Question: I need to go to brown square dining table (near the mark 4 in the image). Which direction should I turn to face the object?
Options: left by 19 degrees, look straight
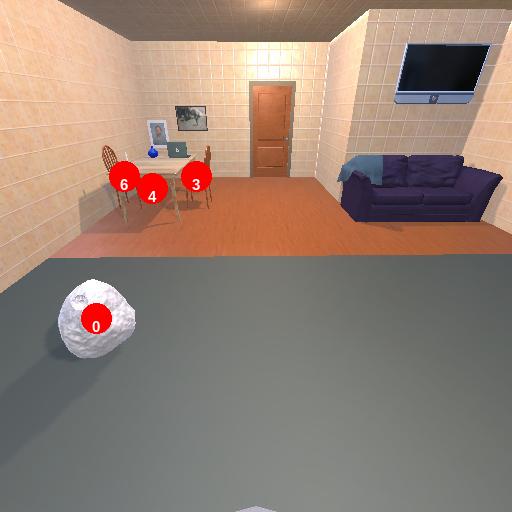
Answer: left by 19 degrees